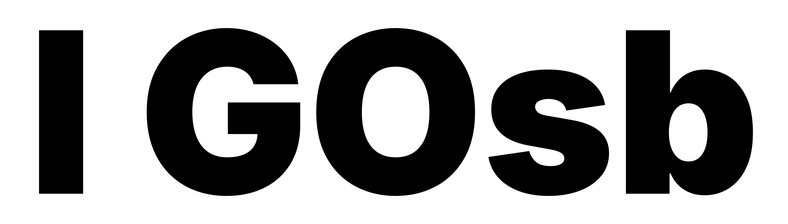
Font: Inter_Black